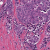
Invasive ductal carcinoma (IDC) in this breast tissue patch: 1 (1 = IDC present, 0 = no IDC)